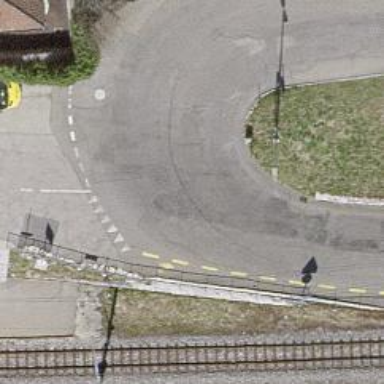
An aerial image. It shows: Bus stop with designated public transport stop position.